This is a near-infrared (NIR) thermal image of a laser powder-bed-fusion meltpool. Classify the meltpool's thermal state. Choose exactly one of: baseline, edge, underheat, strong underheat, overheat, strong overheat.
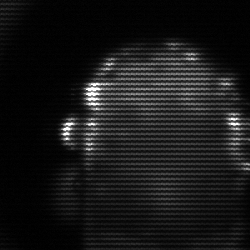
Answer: baseline